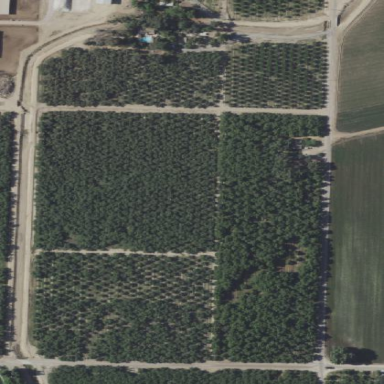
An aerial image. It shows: Orchard filled with walnut trees.